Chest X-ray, AP view. Patient: 76 years old, sex F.
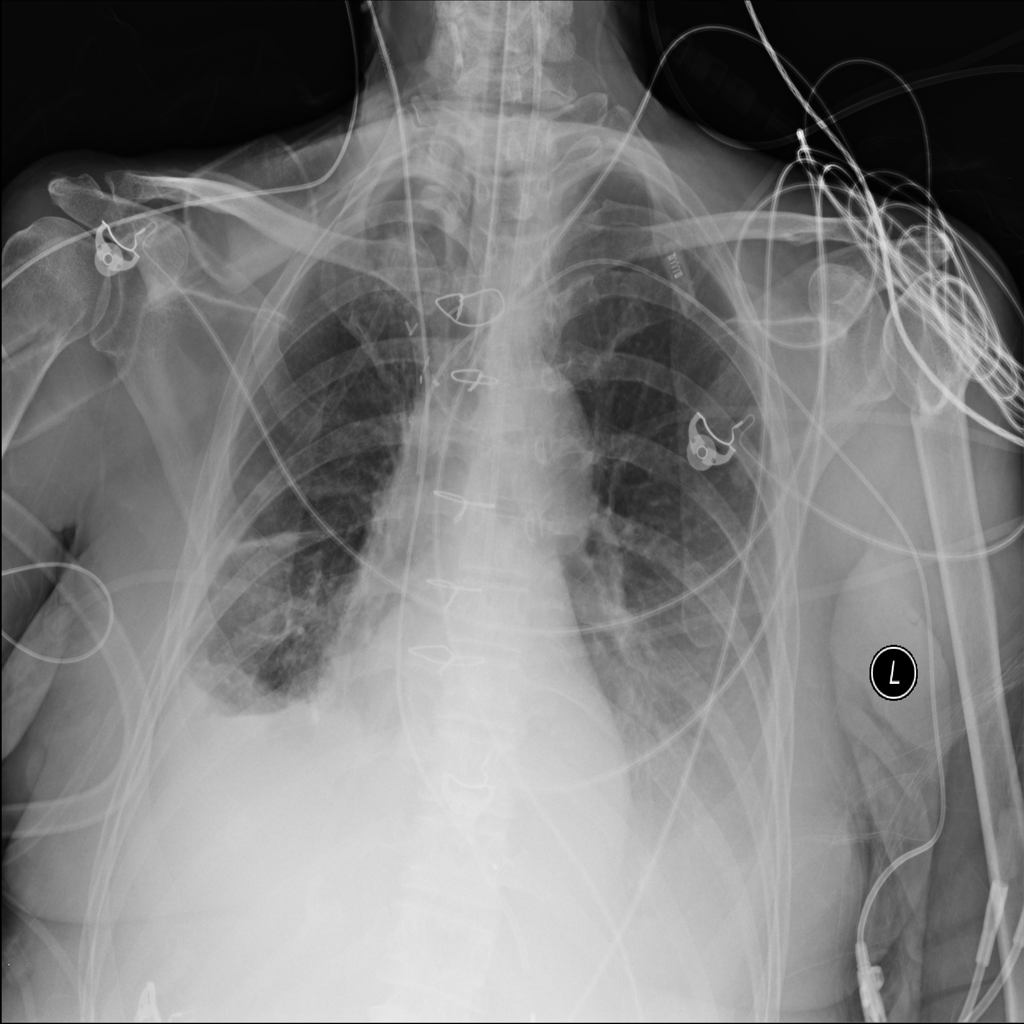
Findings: Effusion